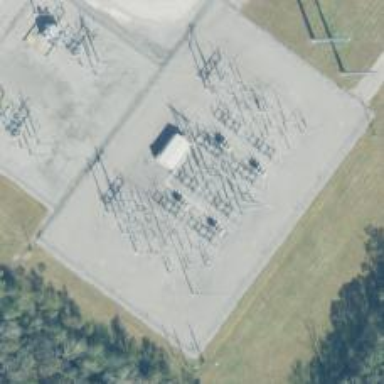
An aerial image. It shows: Switch used for power control.